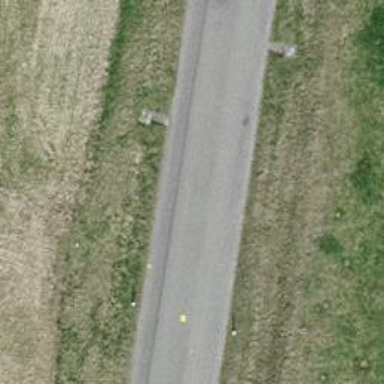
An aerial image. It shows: Tertiary road with asphalt surface and no sidewalks.